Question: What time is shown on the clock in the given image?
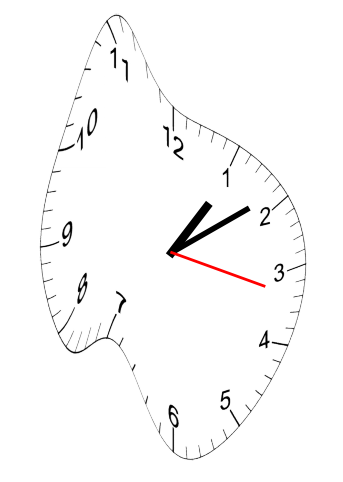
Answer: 01:09:17